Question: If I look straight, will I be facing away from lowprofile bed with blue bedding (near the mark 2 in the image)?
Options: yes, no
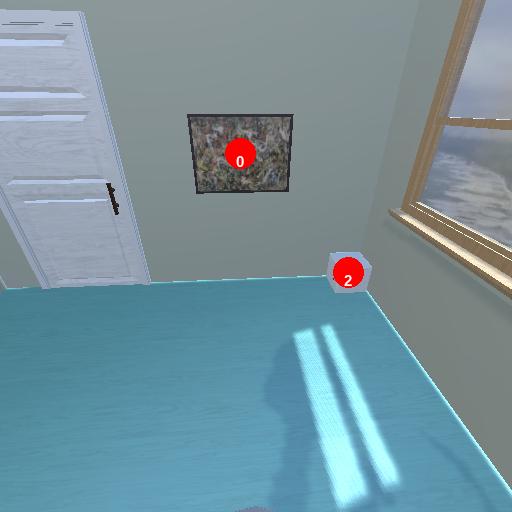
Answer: yes